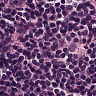
Metastatic tissue present: no